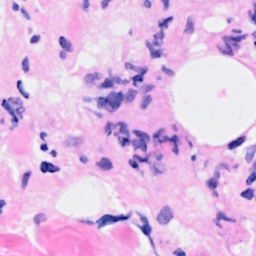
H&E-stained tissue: Breast